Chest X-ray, PA view. Patient: 38 years old, sex F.
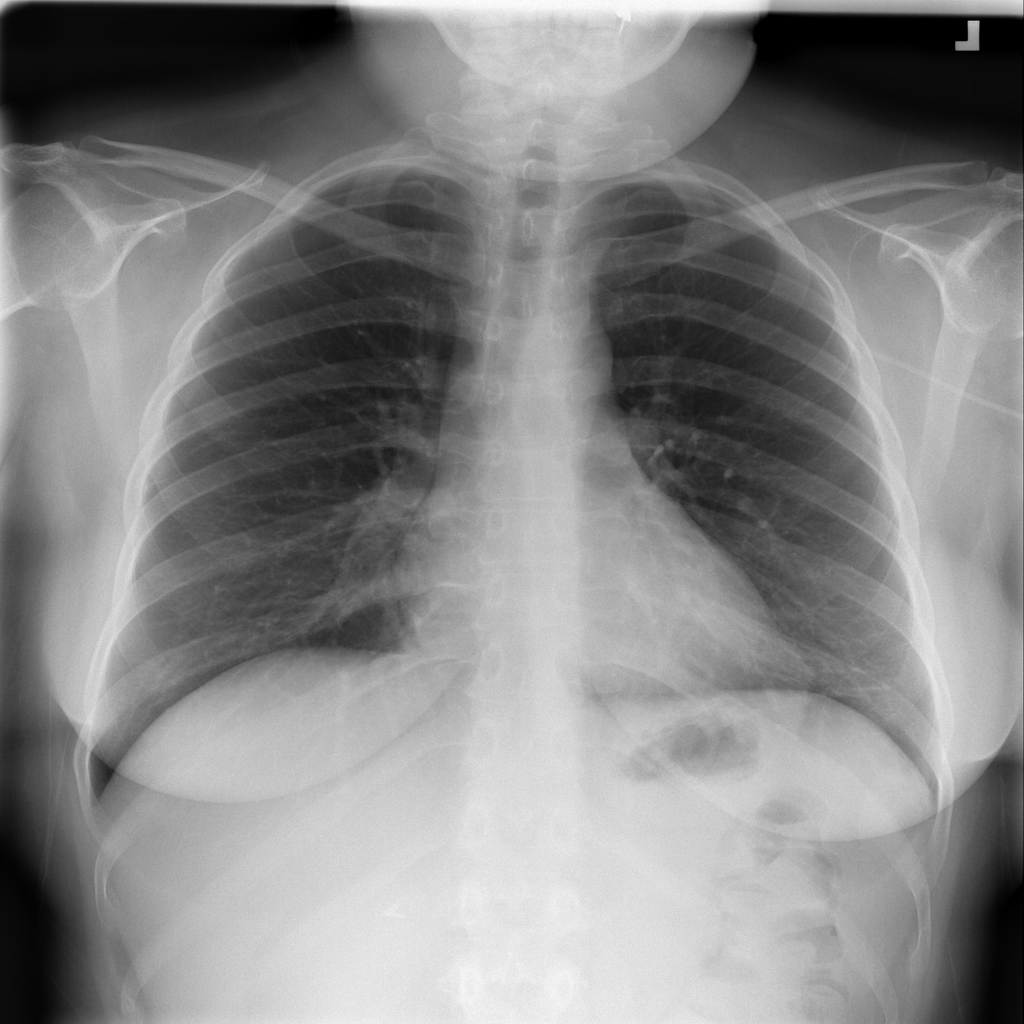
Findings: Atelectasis